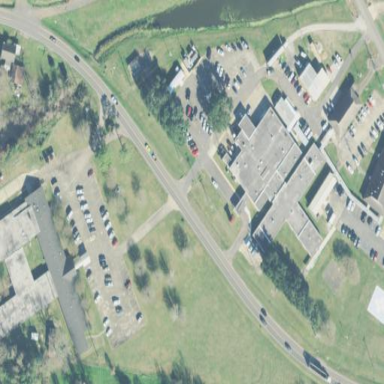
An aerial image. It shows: Hospital providing healthcare services.